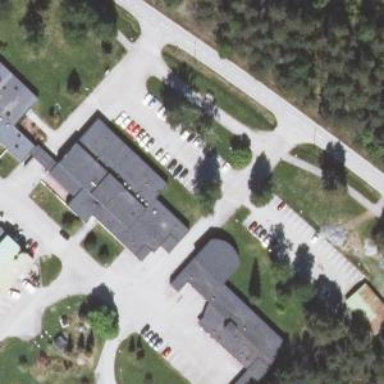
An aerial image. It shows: Hospital building.